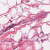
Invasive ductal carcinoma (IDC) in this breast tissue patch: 0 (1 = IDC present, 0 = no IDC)